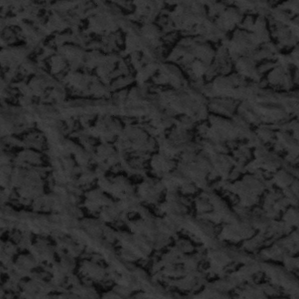
Label: frost